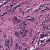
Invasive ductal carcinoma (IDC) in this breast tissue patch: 1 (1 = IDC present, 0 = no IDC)